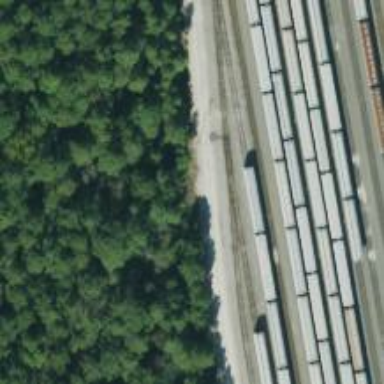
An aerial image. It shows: Railway siding with rails.